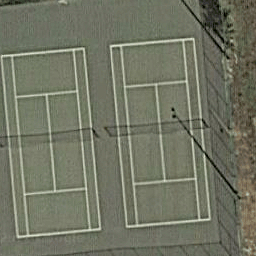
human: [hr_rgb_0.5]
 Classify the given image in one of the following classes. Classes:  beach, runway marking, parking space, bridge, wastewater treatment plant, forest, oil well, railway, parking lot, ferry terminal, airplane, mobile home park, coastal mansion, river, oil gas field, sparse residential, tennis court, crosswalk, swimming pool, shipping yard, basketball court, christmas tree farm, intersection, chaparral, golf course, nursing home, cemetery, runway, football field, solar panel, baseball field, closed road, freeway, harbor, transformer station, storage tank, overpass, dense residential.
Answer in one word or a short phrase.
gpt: tennis court